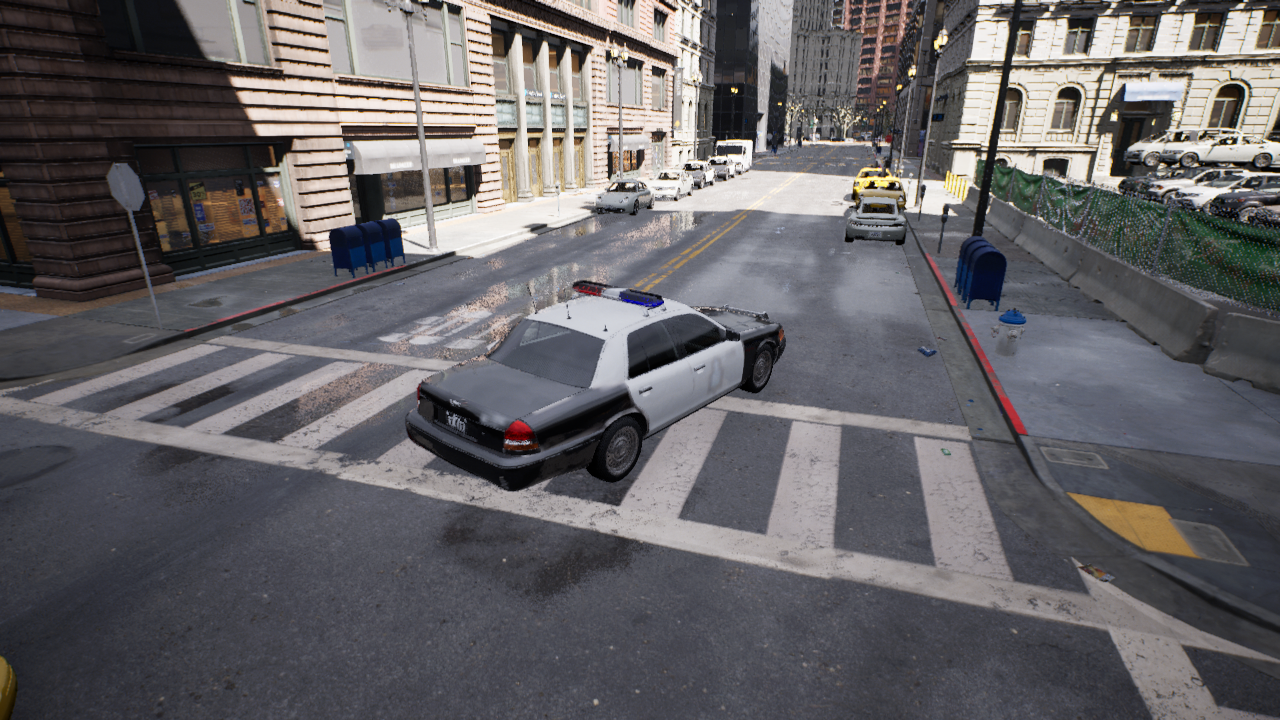
Venue: intersection
Lighting: clear day
Vehicle rig: sedan